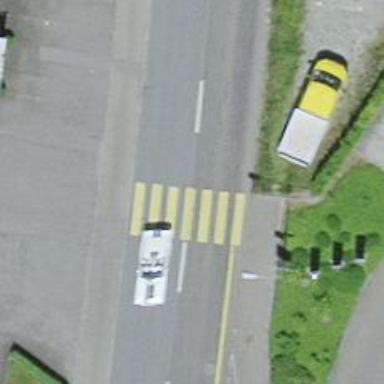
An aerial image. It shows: Uncontrolled zebra crossing on the road.